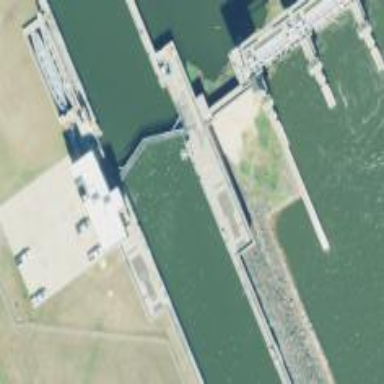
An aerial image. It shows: Lock gate along waterway.